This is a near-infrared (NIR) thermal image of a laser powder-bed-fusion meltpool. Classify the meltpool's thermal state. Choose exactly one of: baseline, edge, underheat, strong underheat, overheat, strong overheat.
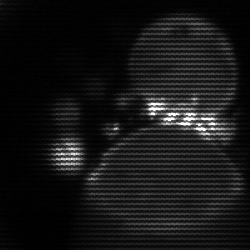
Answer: edge